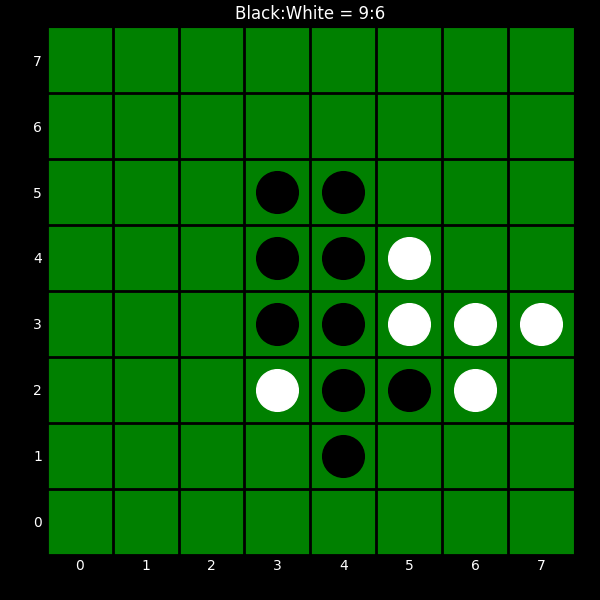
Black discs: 9
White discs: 6